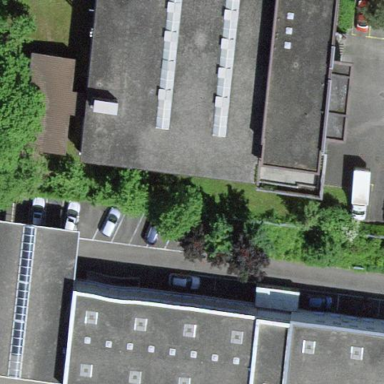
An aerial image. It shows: Industrial building.